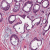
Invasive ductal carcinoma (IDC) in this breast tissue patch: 1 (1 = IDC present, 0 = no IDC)